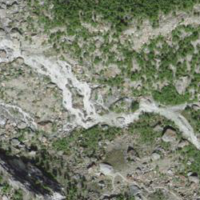
EUNIS habitat code: 48
Species observed at this site:
Saxifraga aizoides